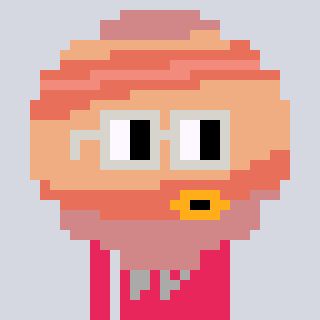
a pixel art character with square light gray glasses, a jupiter-shaped head and a redpinkish-colored body on a cool background